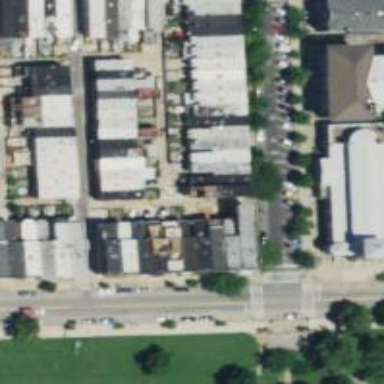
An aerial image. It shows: Alleyway designated as service road.